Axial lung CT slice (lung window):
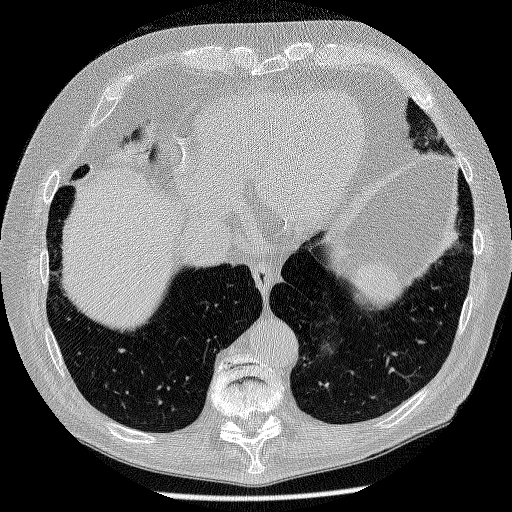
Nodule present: no